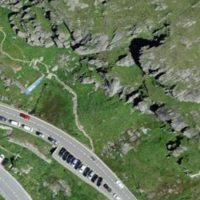
EUNIS habitat code: 26
Species observed at this site:
Adenostyles alliariae
Campanula thyrsoides
Epilobium anagallidifolium
Anthus spinoletta
Dactylorhiza maculata
Crepis aurea
Pinguicula leptoceras
Ptyonoprogne rupestris
Gentiana verna
Campanula barbata
Erebia tyndarus
Gentiana bavarica
Anthyllis vulneraria
Campanula scheuchzeri
Phoenicurus ochruros
Rumex alpinus
Erebia melampus
Bartsia alpina